Question:
So here is the flow of my app....I guess the flow is very clear from this diagram so I am shifting directly to my point
The notification can recreate the player activity even if it is destroyed...
the playing screen starts a foreground service...
So here is where I am stuck...
suppose I start the player activity from fragment b, now I press back, the player activity gets destroyed (after starting the service and the notification)...now I press back again, the fragments are destroyed now...
Now I recreate the player activity again from the notification, but pressing back again will not take me back to the fragments as they were destroyed already...I want it to take me back to the fragments again (only if activity a and activity b didn't start it, in other words activity a and activity b are not in the back stack)? how can I achieve it?
I can think of a solution where I can override onbackpressed and start the activity again with proper checks on which activity started it and if that activity was already destroyed or not ...and for checks I thought of global variables, but this seems like a lame work around, is there any way by using activity stack etc, by which I can solve it?
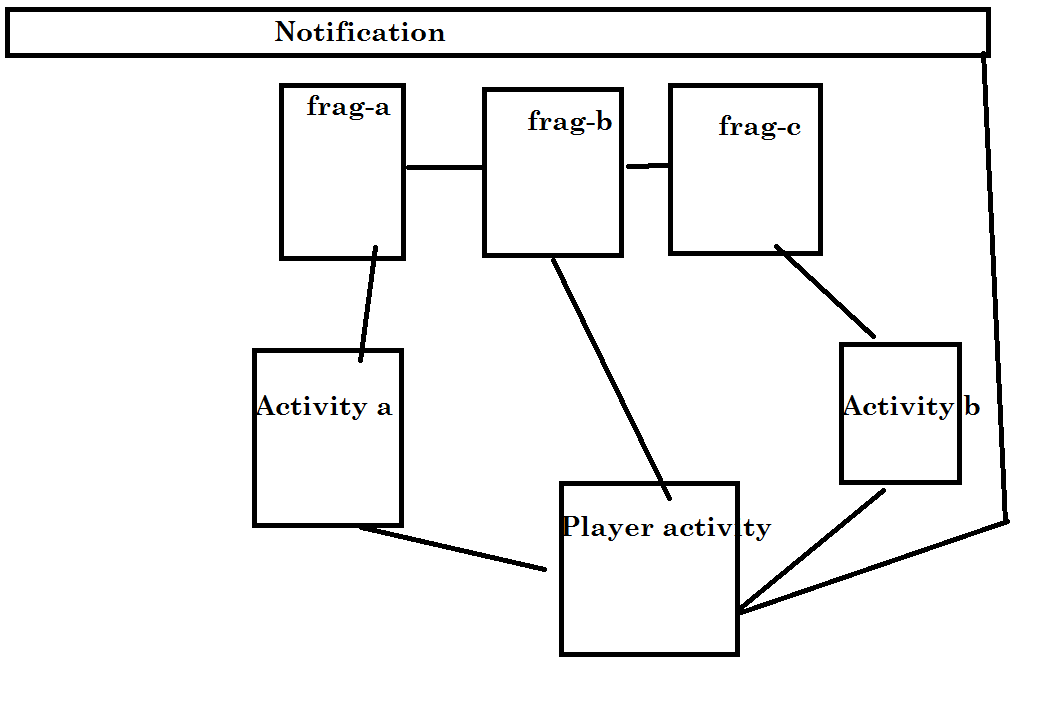
Answer: '''
@Override
public void onBackPressed() {
moveTaskToBack (true);
}
'''
# Edit :i used the above code in the activity which holds the fragments
this did the work,damn i am so stupid ,i didn't even try before starting the bounty
anyways i think it might be helpful to others,also this question and answer shows a proper usage of moveTaskToBack .But I don't know who to give the bounty to lol......